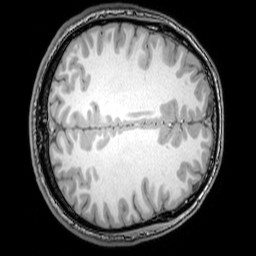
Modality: T1w
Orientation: axial
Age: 24
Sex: male
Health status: healthy
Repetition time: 0.081 s
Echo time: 0.037 s